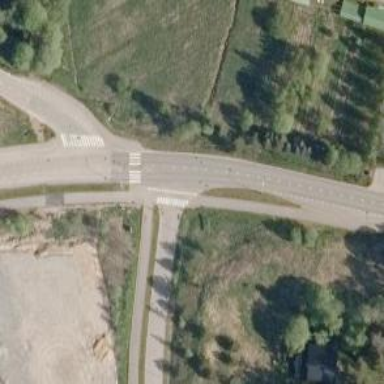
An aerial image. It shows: Island crossing on the road.